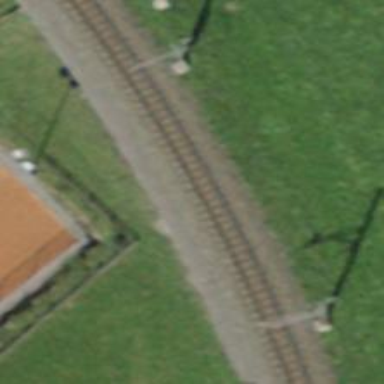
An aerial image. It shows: Electrified contact line.